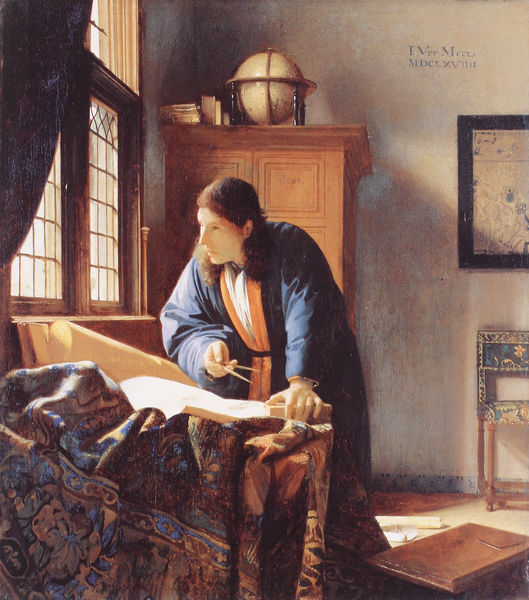
Titel: Der Geograph
Künstler: Johannes Vermeer
Institution: Frankfurt, Städelsches Kunstinstitut
Schlagwörter: blau, gemälde, mann, schatten, braun, bunt, fenster, frau, holz, licht, stuhl, tisch, zimmer, blick, tuch, malerei, teppich, gesicht, bild, innenraum, instrument, niederlande, vorhang, interieur, mantel, stoff, decke, papier, schrank, schemel, romantik, truhe, vermeer, zeichnen, globus, wissenschaft, weltkugel, zirkel, badeanzug, intereur, hollanf, lllfrau